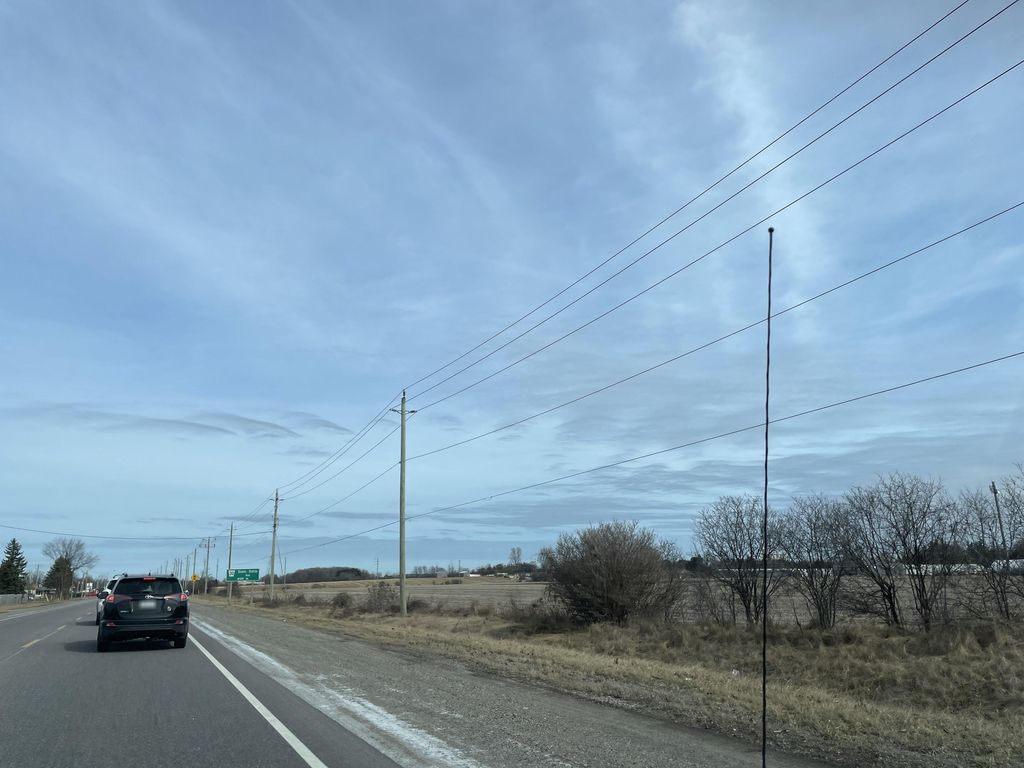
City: kitchener-waterloo